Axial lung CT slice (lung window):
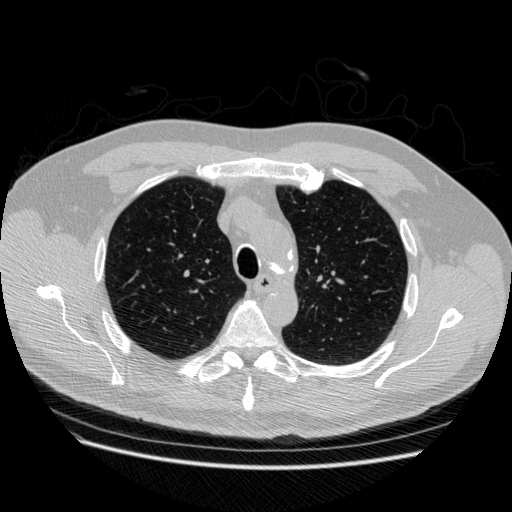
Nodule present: no